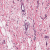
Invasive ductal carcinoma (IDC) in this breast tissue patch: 0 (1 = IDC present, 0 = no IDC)